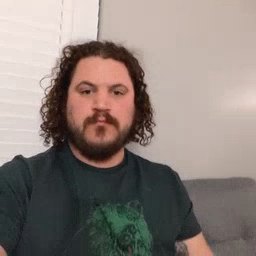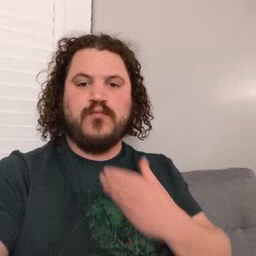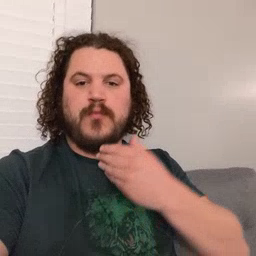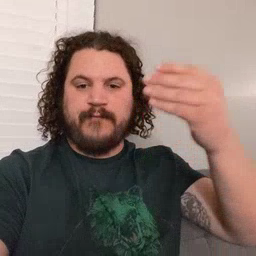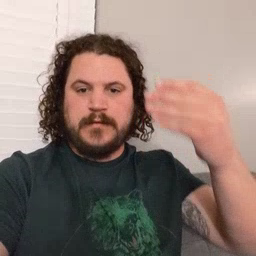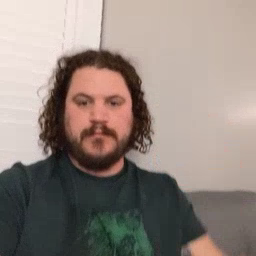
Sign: giraffe